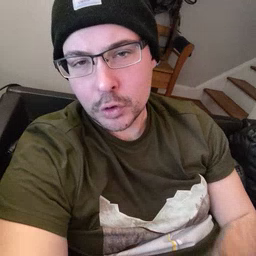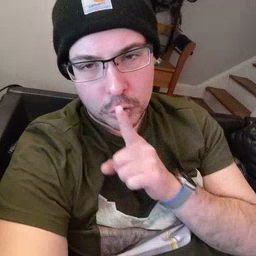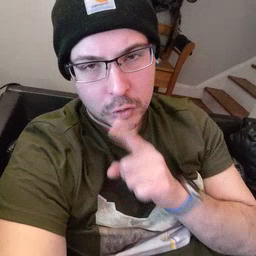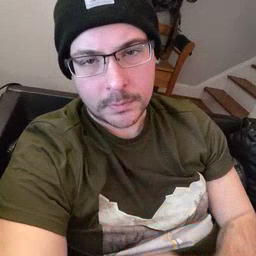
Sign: shhh